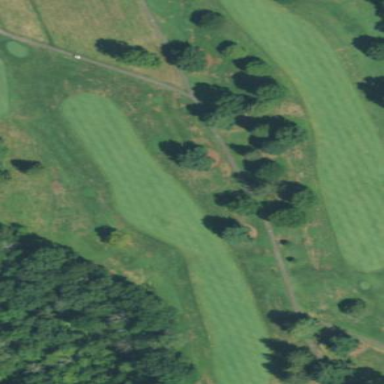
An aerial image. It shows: Rough area in golf course.